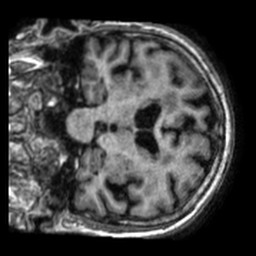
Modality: T1w
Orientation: coronal
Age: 83
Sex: female
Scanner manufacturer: philips
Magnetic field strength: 1.5 T
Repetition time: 0.007151 s
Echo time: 0.003272 s